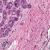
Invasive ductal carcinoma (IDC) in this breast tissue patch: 0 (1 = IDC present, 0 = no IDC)